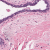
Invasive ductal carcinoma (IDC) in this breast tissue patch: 0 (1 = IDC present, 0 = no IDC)